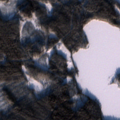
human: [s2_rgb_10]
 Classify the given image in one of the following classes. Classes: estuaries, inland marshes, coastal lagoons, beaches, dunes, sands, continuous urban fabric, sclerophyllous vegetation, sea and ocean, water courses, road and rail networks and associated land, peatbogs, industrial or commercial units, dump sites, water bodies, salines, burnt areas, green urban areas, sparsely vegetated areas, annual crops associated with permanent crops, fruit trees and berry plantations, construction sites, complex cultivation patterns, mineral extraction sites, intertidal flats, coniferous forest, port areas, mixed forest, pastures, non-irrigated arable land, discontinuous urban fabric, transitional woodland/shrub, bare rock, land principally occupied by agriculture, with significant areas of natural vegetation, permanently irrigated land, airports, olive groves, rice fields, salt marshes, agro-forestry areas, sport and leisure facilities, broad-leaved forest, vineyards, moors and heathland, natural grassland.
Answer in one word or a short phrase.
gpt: coniferous forest, water bodies